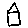
Label: house